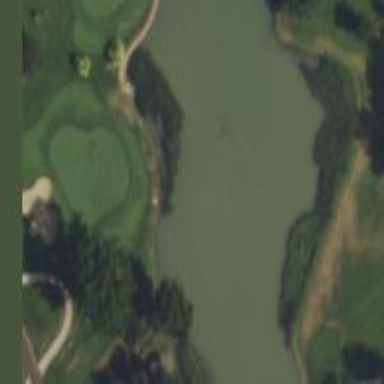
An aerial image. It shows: Water hazard on golf course.